Field crop: maize
Growth stage: 1
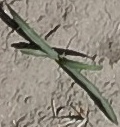
Species: sorghum